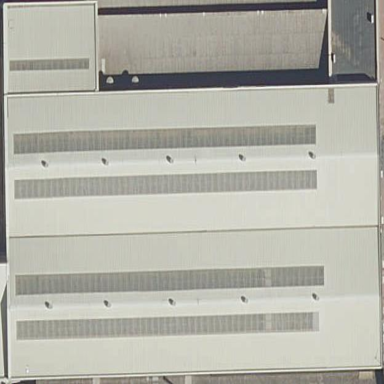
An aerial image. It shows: Industrial building.